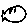
Label: fish